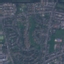
Land use / land cover class: Residential